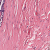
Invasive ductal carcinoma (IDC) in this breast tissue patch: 0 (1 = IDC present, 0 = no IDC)